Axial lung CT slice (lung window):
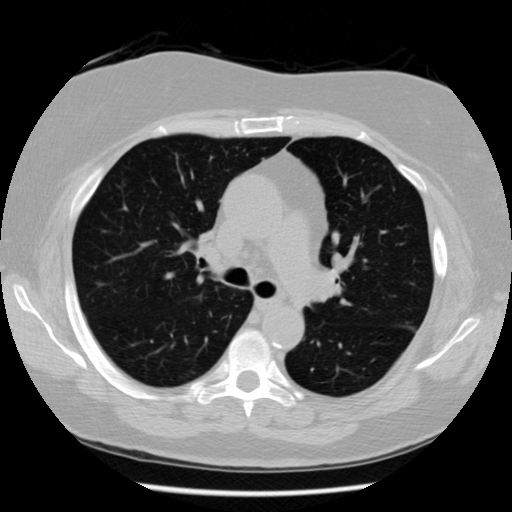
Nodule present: no